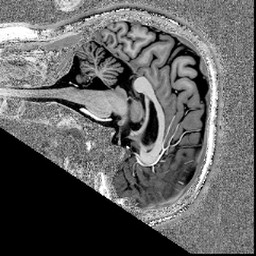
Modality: UNIT1
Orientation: sagittal
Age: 28
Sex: male
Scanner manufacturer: siemens
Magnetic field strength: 7 T
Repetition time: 4.49 s
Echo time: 0.00227 s